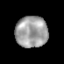
Tissue: prostate
Cell type: Epithelial cells
Senescence score: 0.3398
Nuclear area (px): 996
Mean DAPI intensity: 159.238